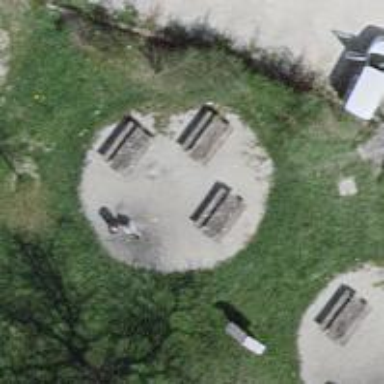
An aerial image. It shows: BBQ amenity.